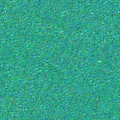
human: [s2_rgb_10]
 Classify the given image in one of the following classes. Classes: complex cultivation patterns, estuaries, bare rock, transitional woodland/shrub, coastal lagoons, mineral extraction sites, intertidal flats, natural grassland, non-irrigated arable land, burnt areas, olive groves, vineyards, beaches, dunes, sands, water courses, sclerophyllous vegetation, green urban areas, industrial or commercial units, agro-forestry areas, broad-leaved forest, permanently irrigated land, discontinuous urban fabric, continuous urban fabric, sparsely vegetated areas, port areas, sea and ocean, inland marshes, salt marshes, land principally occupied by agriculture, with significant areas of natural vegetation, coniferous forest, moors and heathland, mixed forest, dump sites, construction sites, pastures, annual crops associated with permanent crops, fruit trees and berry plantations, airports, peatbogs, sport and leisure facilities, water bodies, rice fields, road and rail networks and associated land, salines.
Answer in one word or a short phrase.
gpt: sea and ocean